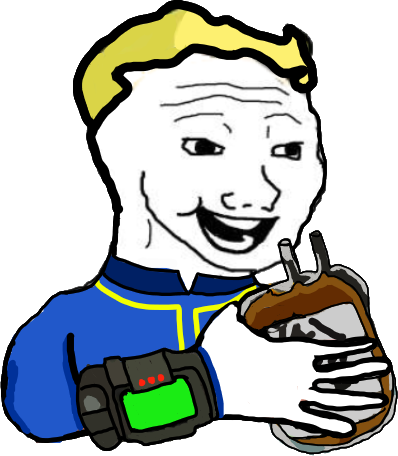
Label: 5_Bloomer